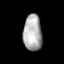
Tissue: lung
Cell type: Endothelial cells
Senescence score: 0.5417
Nuclear area (px): 657
Mean DAPI intensity: 174.843